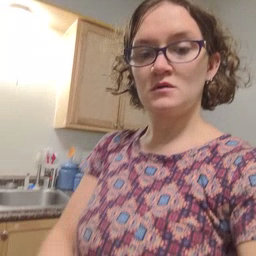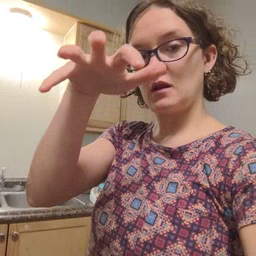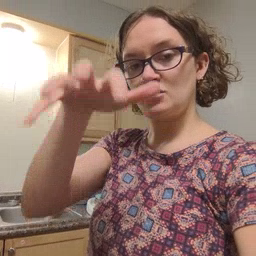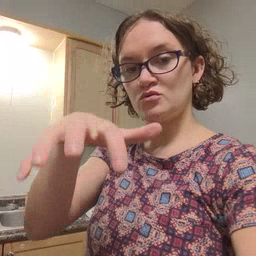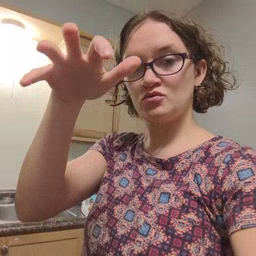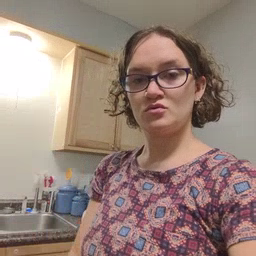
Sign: alligator